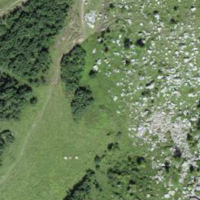
EUNIS habitat code: 23
Species observed at this site:
Rupicapra rupicapra